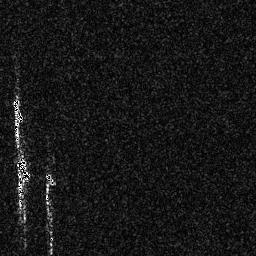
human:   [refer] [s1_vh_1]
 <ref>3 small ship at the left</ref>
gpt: <box>[[4, 37, 8, 47, 0]], [[5, 61, 12, 70, 0]], [[16, 66, 21, 72, 0]]</box>